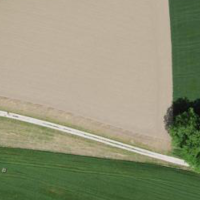
EUNIS habitat code: 52
Species observed at this site:
Fagopyrum esculentum
Anthriscus sylvestris